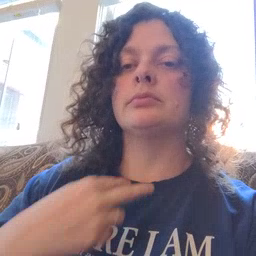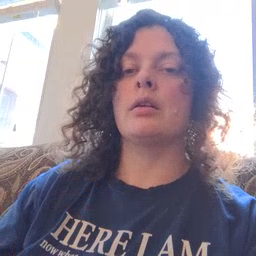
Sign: stuck